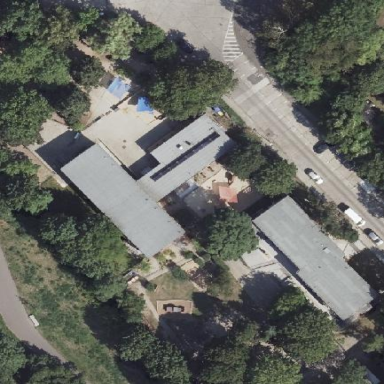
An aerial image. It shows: Kindergarten.